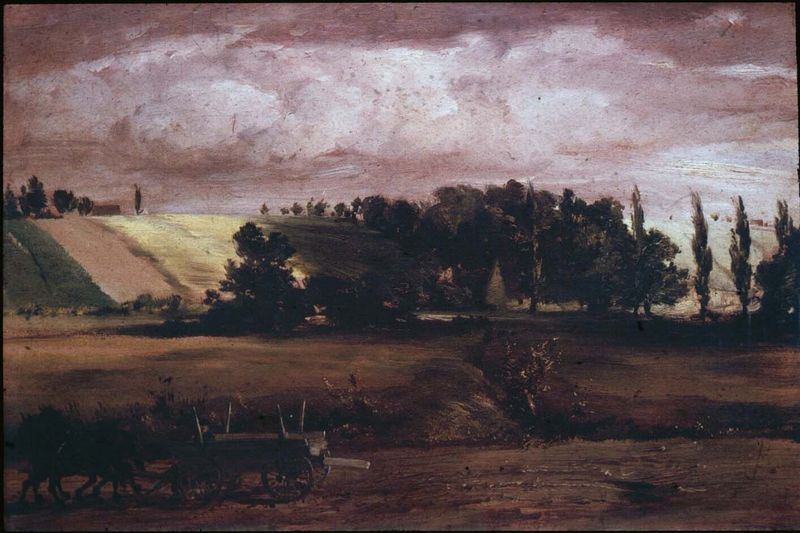
Titel: Gewitter am Tempelhofer Berg
Künstler: Adolph Menzel
Standort: Köln
Institution: Wallraf-Richartz-Museum
Schlagwörter: baum, berg, blau, dunkel, gemälde, gewitter, himmel, mann, schatten, weiß, wolken, bäume, fluss, gelb, grün, landschaft, menschen, ocker, sand, abend, braun, frankreich, grau, hell, holz, licht, nacht, schwarz, strasse, ölbild, gras, haus, rasen, weg, wiese, wolke, beige, malerei, mensch, steine, öl, bach, erde, feld, felder, gräser, horizont, hügel, natur, pappel, pappeln, weite, wind, busch, büsche, kirche, pfad, sonne, wiesen, land, dunkelheit, wald, arbeit, bauern, karren, pferd, pferde, räder, zypressen, reiten, ritt, düster, italien, acker, ernte, feldweg, getreide, transport, weizen, hang, dorf, allee, bauernhof, herbst, hof, winter, kutsche, rad, wagen, constable, krieg, sturm, turner, unwetter, wetter, bretter, raps, bauer, äcker, regen, scheune, weiden, heimat, kohle, zypresse, geschirr, kutscher, fahren, baumgruppe, ross, rosse, clouds, tree, landscape, landscahft, wäldchen, rain, siedlung, ackerbau, landwirtschaft, pinie, flechte, pferdegespann, gespann, landarbeit, pflug, galopp, heuwagen, leiterwagen, heimkehr, cart, pferdewagen, weisen, angelus, feierabend, erntewagen, zugtiere, john constable, himmelk, transportwagen, agriculture, flechtenwagen, overcast, ackerland, getreid, südalpin